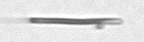
Label: fiber